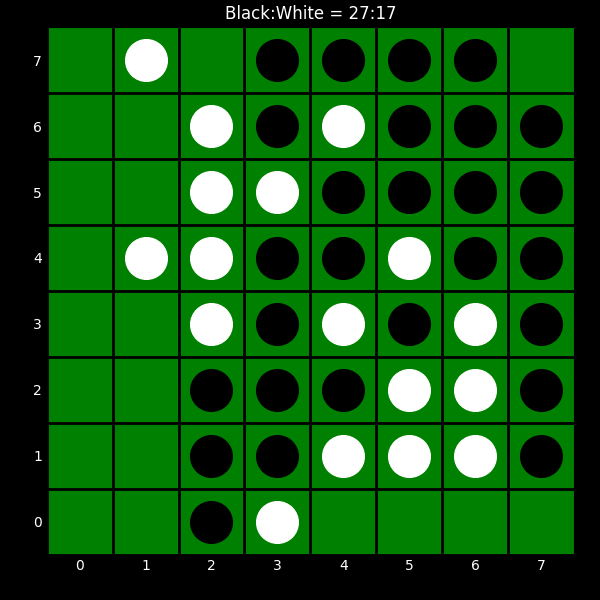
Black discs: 27
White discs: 17